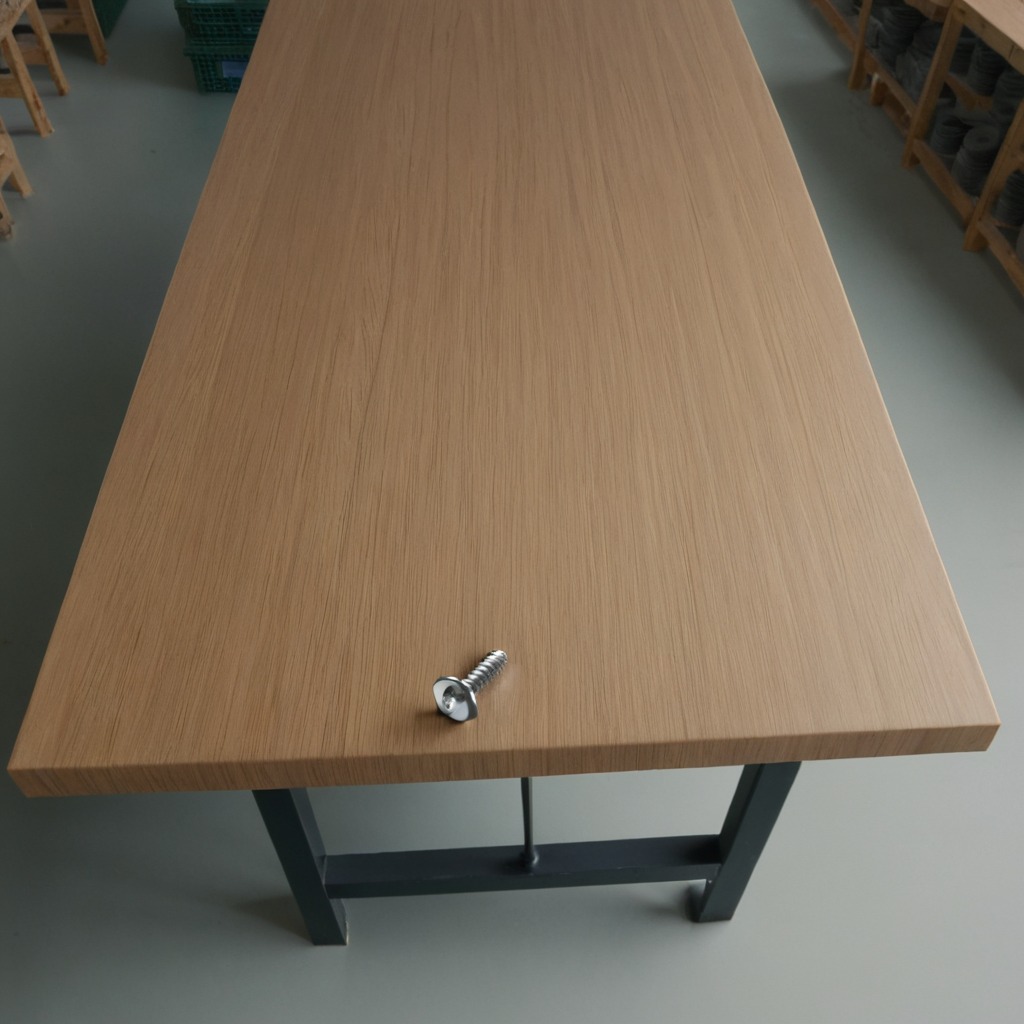
A metal screw is lying on the workbench inside a coastal fishing gear workshop.